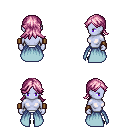
a pixel art fantasy rpg character, female body template, dark elf, purple skin, overskirt, white pants, pink loose hair, leather bracers, black shoes, four views (front, back, left, right), 2x2 character sprite sheet, small pixel art, hard edges, no anti-aliasing